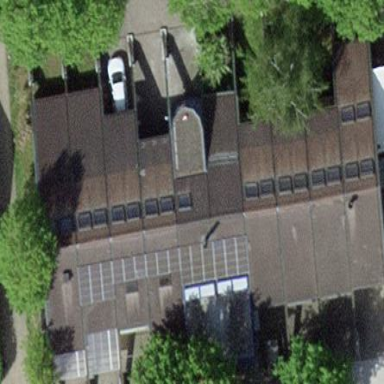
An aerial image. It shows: Community center building.